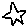
Label: star